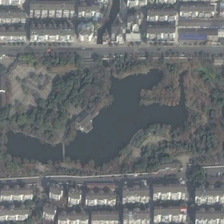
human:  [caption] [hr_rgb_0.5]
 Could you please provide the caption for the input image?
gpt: many buildings are in two sides of a park with many green trees and an irregular pond .

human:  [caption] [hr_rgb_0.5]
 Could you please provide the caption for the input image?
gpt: many buildings are in two sides of a park with many green trees and an irregular pond .

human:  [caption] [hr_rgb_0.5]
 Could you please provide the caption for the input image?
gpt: many buildings are in two sides of a park with many green trees and an irregular pond .

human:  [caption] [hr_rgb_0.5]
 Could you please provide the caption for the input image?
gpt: many buildings are in two sides of a park with many green trees and an irregular pond .

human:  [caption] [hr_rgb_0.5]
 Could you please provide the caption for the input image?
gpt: many buildings are in two sides of a park with many green trees and an irregular pond .